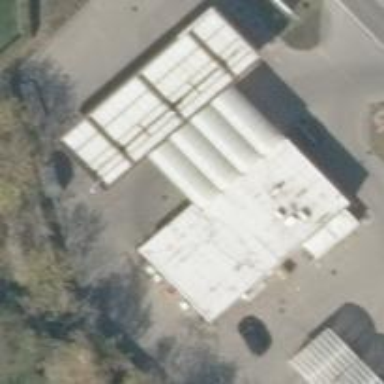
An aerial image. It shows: Fuel station building.